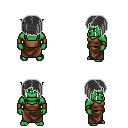
a pixel art fantasy rpg character, male body template, orc, green skin, brown pirate shirt, robe skirt, gray pageboy hairstyle, leather bracers, four views (front, back, left, right), 2x2 character sprite sheet, small pixel art, hard edges, no anti-aliasing